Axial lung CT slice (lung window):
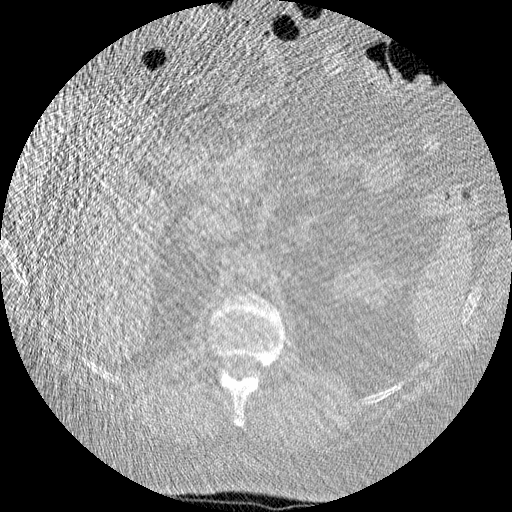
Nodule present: no